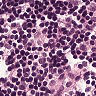
Metastatic tissue present: no